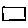
Label: square